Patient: sex M, age 57
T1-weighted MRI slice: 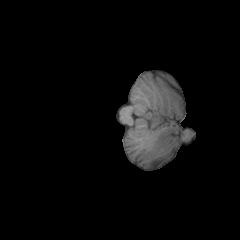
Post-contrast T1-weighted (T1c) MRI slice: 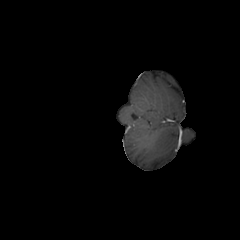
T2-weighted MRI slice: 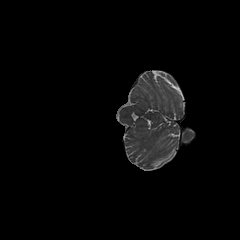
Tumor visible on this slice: no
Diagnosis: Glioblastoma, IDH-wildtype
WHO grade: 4